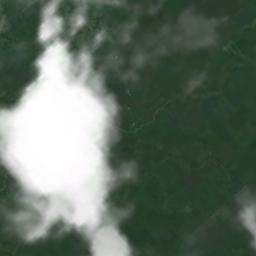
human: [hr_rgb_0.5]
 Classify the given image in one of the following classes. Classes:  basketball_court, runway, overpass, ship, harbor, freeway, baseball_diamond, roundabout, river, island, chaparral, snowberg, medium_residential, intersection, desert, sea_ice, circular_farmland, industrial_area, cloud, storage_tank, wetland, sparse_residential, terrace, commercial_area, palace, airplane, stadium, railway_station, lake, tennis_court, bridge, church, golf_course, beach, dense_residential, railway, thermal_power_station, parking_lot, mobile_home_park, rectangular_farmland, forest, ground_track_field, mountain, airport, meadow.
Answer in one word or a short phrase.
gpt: cloud